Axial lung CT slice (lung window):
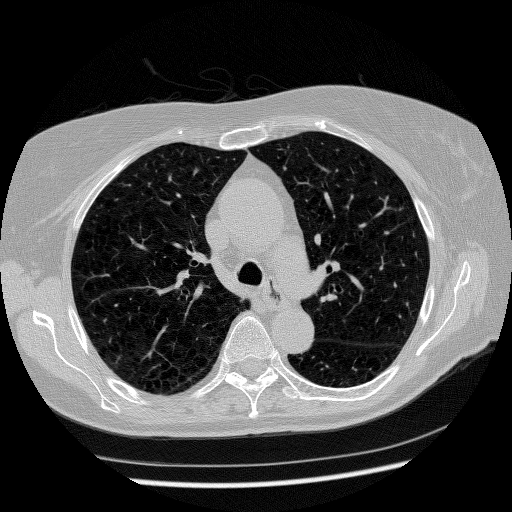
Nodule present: no